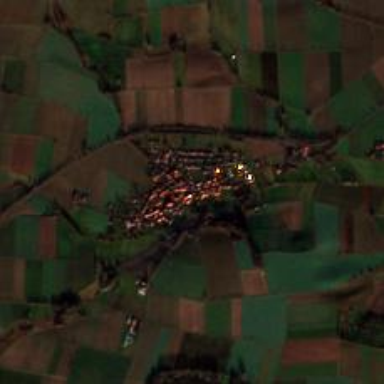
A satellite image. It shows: Village.